Question: I want a view like the picture attached, the full view's background is translucent, and the view in green frame is transparent.
I tried addSubview and set subview's alpha but it is not worked.

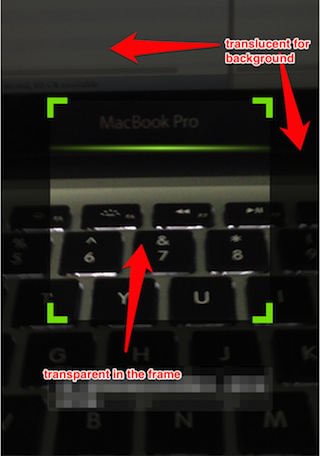
Answer: You can override your drawRect method. Fill it all with translucent, then fill in the transparent part with clear color:
'''
- (void)drawRect:(CGRect)rect {
// fill it all with translucent
[yourTranslucentUIColor setFill];
UIRectFill( rect );
CGRect yourMiddleHoleRect = CGRectMake(* calculate your rect here);
[[UIColor clearColor] setFill];
UIRectFill( yourMiddleHoleRect );
}
'''
I think this will give you a cleaner result than other options.
You could even draw in those green frame indicators here if you wanted.